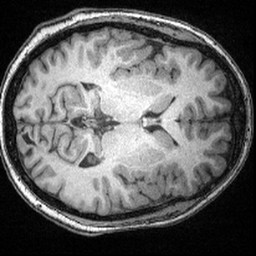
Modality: T1w
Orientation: axial
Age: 13
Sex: male
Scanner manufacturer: siemens
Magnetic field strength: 3 T
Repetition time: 2.4 s
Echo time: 0.00374 s